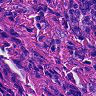
Metastatic tissue present: no